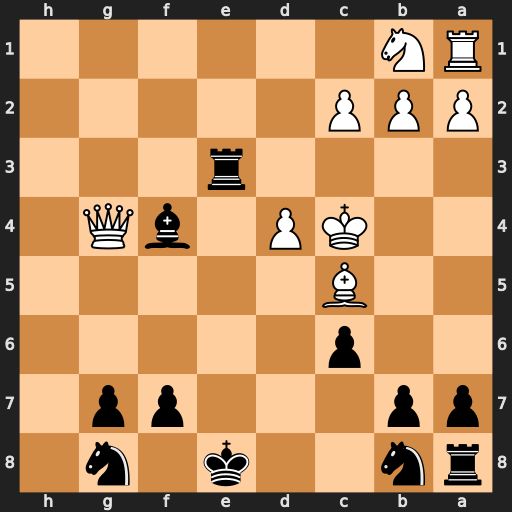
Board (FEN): rn2k1n1/pp3pp1/2p5/2B5/2KP1bQ1/4r3/PPP5/RN6
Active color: b
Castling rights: q
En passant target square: -
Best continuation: b5+ Kb4 a5#